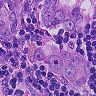
Metastatic tissue present: yes